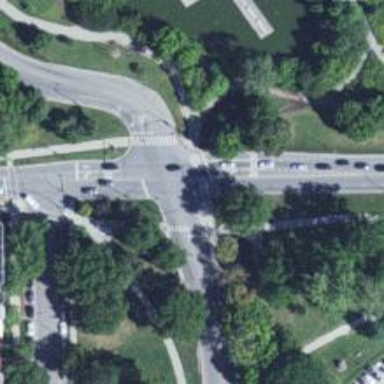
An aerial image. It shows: Crossing on footway with zebra markings.